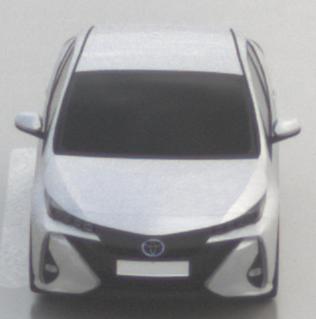
Make: Toyota
Model: Prius 1.8 Plug-In Hybrid
Detailed model: Prius (XW5) Plug-In
Model produced from: 2019/07
Model produced until: 2020/07
Doors: 5
Color: white
Road condition: wet road
Daytime: midday
Contrast: low contrast